Question:
Check the screenshot. You'll notice that the checkbox that has focus is actually rendering differently from the other checkboxes. What would make it appear this way in IE9?
I've got the following CSS snippet, and I've noticed only that if I remove ALL of the following CSS this issue no longer happens. But if I just remove any one or two of these rules it will still happen. I'm baffled.
'''
textarea:active,
textarea:focus,
textarea:active:hover,
textarea:focus:hover,
select:active,
select:focus,
select:active:hover,
select:focus:hover,
input:active,
input:focus,
input:active:hover,
input:focus:hover{
background-color:#f9f9f5;
border-color:#658cae;
-webkit-box-shadow:inset 0 1px 2px #b8b7b3, 0 0 8px #7899b5;
-moz-box-shadow:inset 0 1px 2px #b8b7b3, 0 0 8px #7899b5;
box-shadow:inset 0 1px 2px #b8b7b3, 0 0 8px #7899b5;
z-index:1;/* for Opera */
}
input[type="file"]:focus,
input[type="file"]:active,
input[type="radio"]:focus,
input[type="radio"]:active,
input[type="checkbox"]:focus,
input[type="checkbox"]:active {
-moz-box-shadow: none;
-webkit-box-shadow: none;
box-shadow: none;
}
input[type="file"]:focus,
input[type="file"]:active,
input[type="file"][disabled],
input[type="radio"]:focus,
input[type="radio"]:active,
input[type="radio"][disabled],
input[type="checkbox"]:focus,
input[type="checkbox"]:active,
input[type="checkbox"][disabled]{
background-color:transparent;
}
'''
Here's a live Demo: <URL>
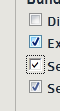
Answer: This is the evil part:
'''
input:focus,
input:active:hover,
input:focus:hover{
background-color:#f9f9f5;
border-color:#658cae;
}
'''
It seems, once you made this setting, it can't be undone by assigning 'transparent' or 'inherit'.
Looks like you have to add these styles for all 'input[type=...]' tags, except those for type checkbox.